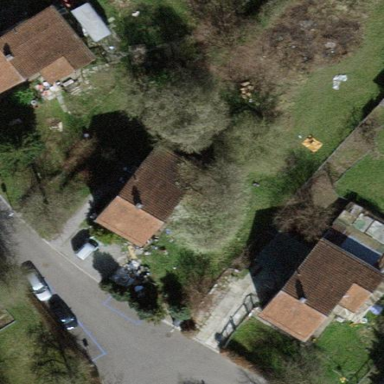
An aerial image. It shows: Simple house.